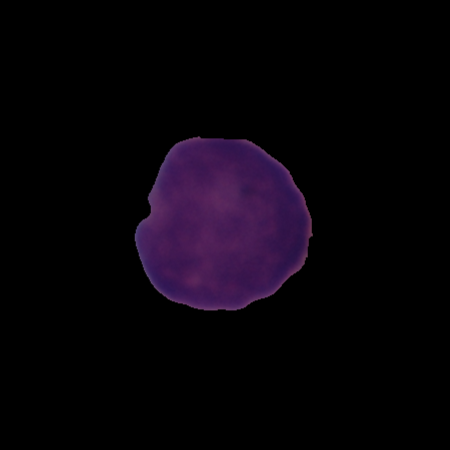
Label: cancer